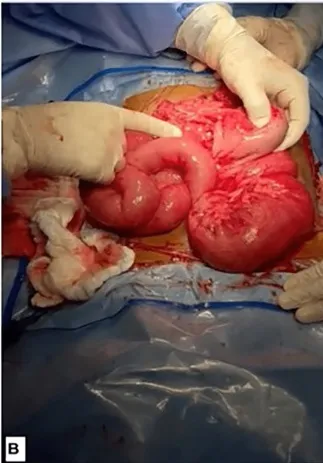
Intraoperative imaging. A, B) Intraoperative finding of intestinal malrotation whereas the cecum found in the left upper quadrant with ilio-colic intussusception.
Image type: medical_photograph (other_medical_photograph)